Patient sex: F
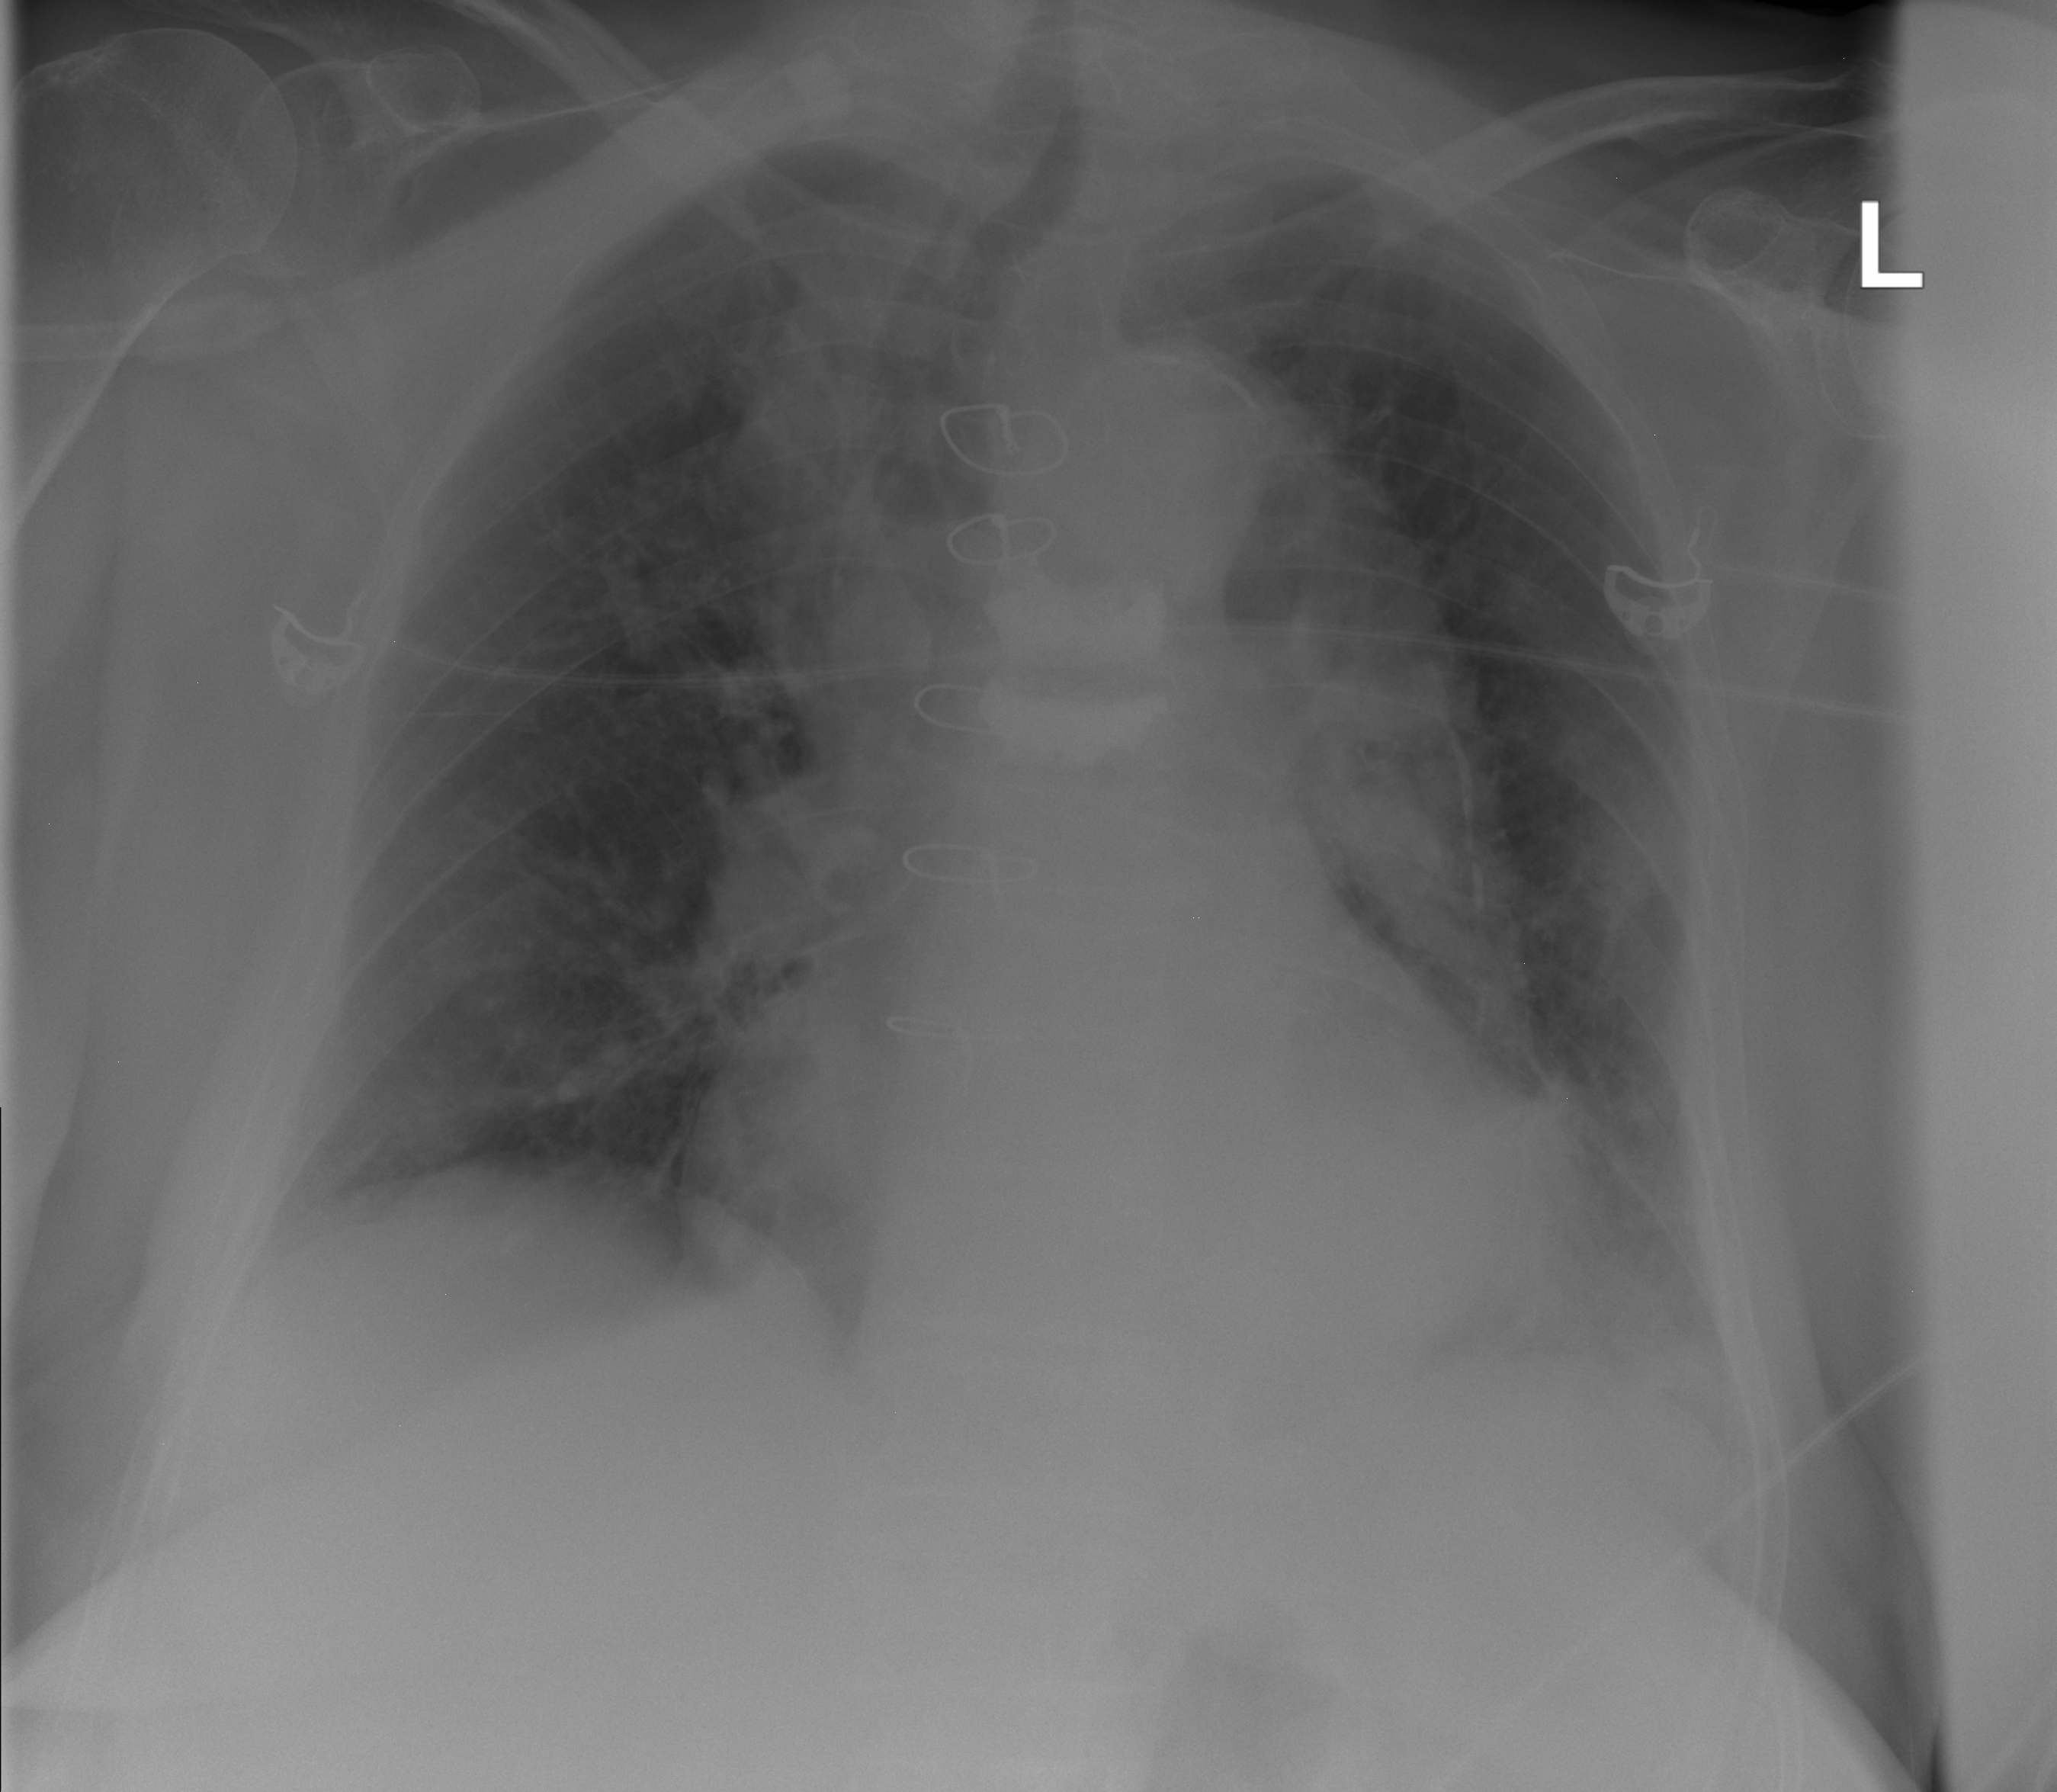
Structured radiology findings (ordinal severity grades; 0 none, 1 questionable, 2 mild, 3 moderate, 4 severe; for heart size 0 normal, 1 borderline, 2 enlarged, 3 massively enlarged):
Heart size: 2
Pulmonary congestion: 0
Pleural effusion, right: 0
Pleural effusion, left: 2
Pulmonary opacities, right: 0
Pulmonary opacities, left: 0
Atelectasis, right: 0
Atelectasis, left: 0